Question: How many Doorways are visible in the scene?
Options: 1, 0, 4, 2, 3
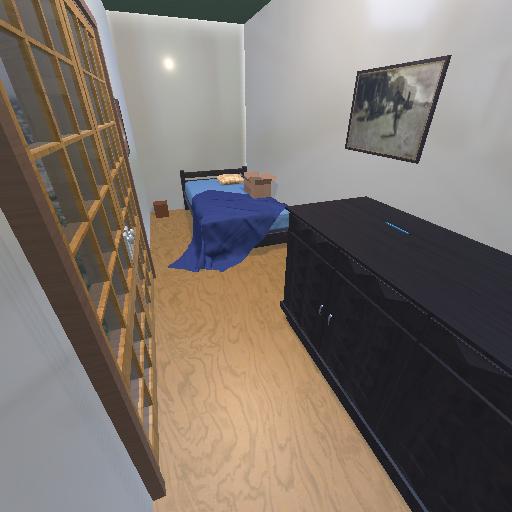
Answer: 1